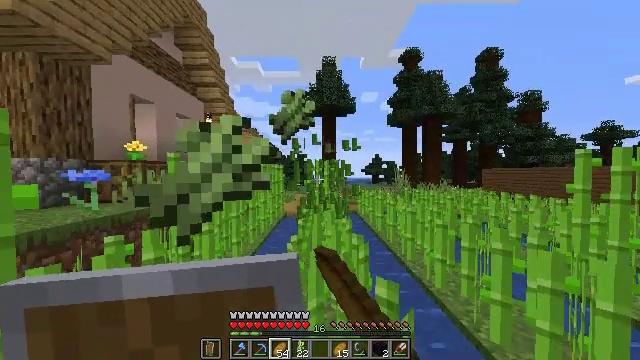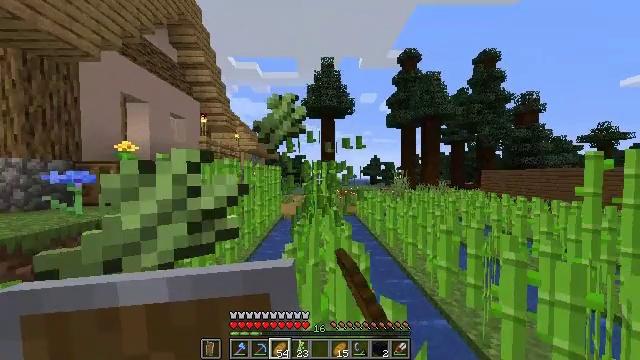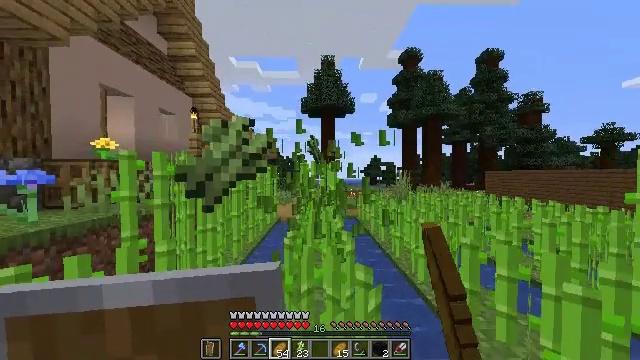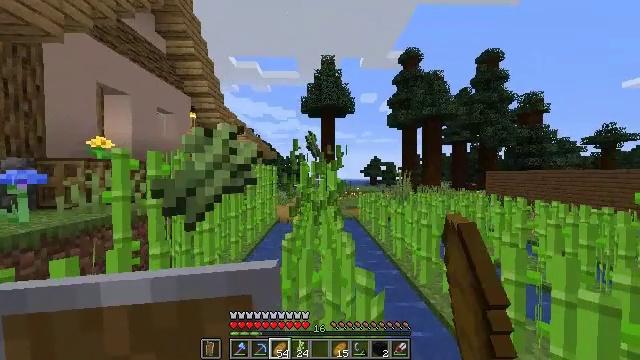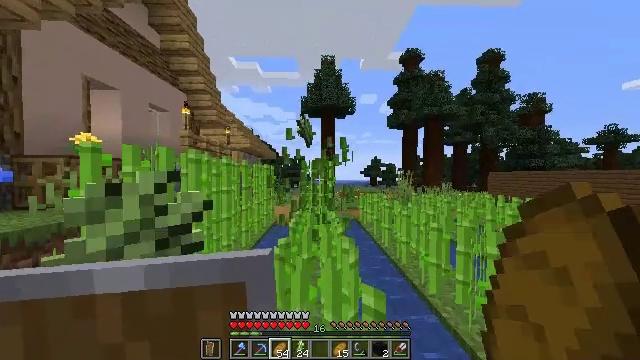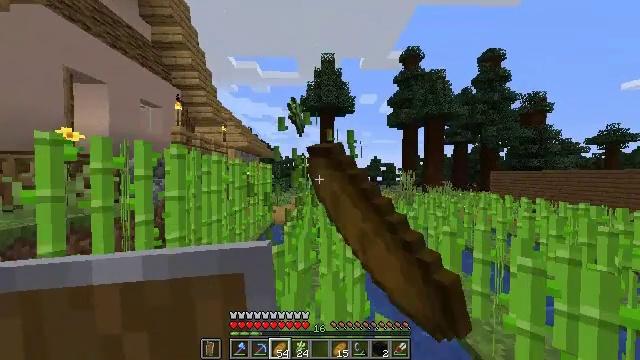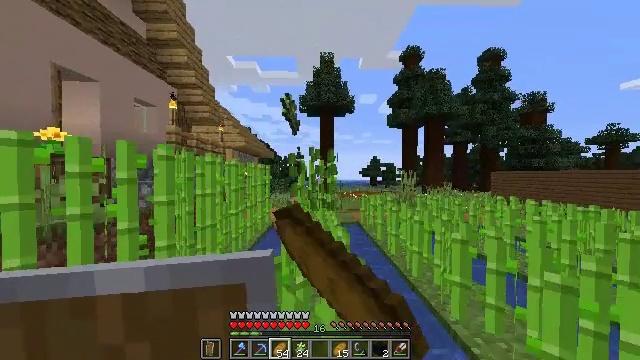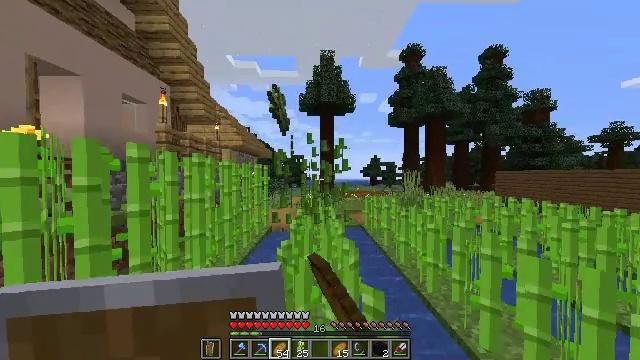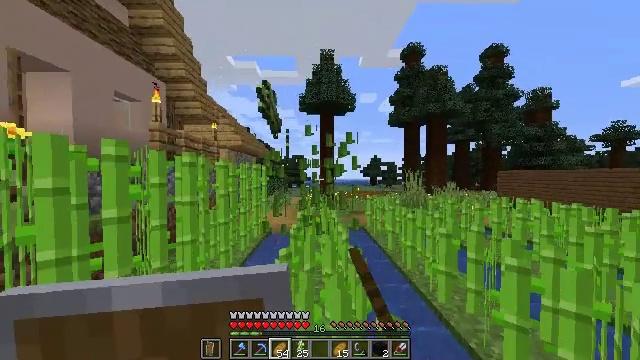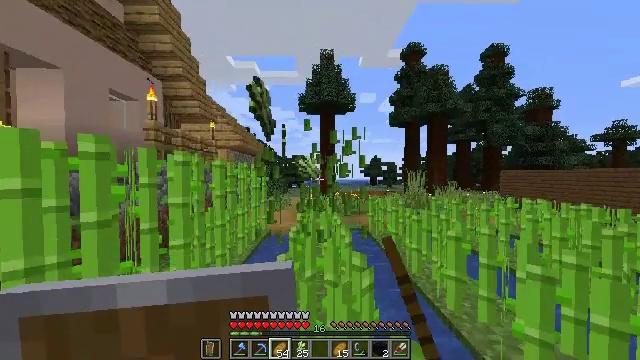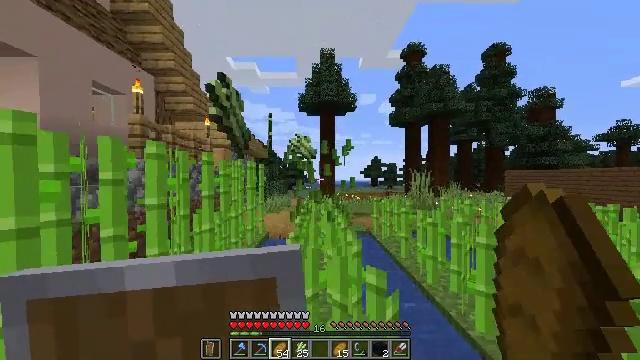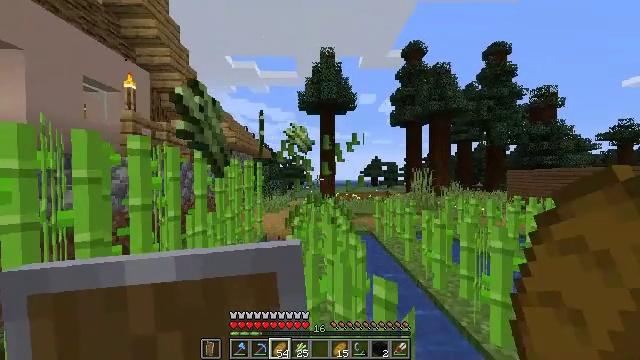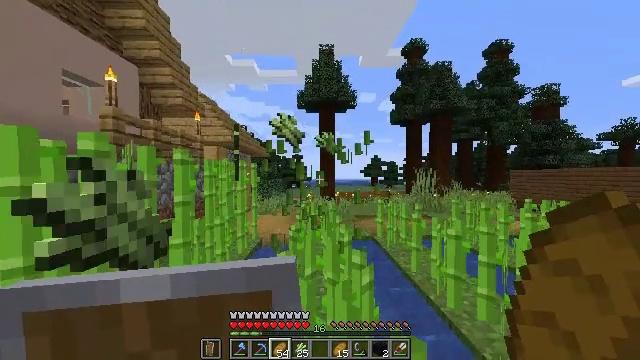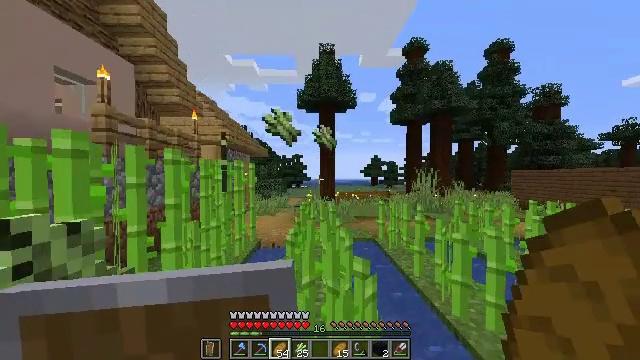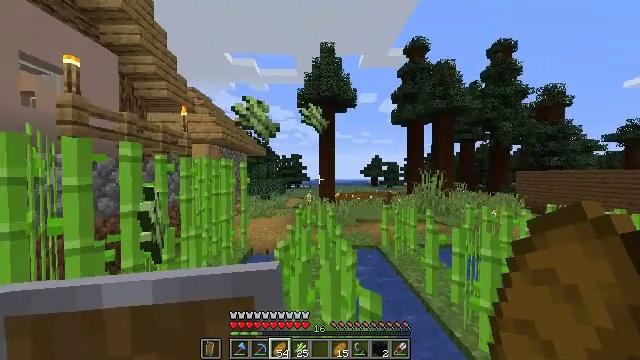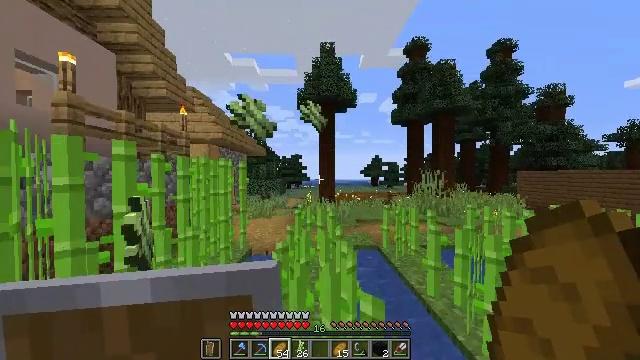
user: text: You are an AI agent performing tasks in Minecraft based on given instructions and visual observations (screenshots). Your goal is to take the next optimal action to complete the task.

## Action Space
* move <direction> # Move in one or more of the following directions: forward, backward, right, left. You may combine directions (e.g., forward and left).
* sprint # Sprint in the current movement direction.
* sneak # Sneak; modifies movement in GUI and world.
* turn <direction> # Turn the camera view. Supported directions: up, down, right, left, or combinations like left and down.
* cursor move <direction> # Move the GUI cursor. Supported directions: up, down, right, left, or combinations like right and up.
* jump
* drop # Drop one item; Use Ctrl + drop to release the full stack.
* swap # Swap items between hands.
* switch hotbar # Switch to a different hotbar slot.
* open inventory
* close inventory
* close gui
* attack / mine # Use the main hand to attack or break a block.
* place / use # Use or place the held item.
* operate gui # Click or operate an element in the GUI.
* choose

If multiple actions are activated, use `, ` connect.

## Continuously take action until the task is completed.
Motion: motion action
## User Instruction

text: Break the sugar cane.
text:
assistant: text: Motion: move forward, sprint, attack / mine
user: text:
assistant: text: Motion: move forward, sprint, attack / mine
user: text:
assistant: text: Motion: move forward, sprint, attack / mine
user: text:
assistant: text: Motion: move forward, sprint, attack / mine
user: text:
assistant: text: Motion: move forward, sprint, attack / mine
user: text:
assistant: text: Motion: move forward, sprint, attack / mine
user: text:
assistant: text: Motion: move forward, sprint, attack / mine
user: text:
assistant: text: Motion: move forward, sprint, attack / mine
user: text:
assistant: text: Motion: move forward, sprint, attack / mine
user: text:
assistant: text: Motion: move forward, sprint, attack / mine
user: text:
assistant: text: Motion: move forward, sprint, attack / mine
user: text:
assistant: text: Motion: move forward, sprint, attack / mine
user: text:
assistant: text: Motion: move forward, sprint, attack / mine
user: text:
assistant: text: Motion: move forward, sprint, attack / mine
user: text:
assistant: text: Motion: move forward, sprint, attack / mine
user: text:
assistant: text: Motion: move forward, sprint, attack / mine
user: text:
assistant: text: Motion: move forward, sprint, attack / mine
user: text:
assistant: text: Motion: move forward, sprint, attack / mine
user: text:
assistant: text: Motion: move forward, sprint, attack / mine
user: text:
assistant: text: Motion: move forward, sprint
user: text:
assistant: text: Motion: move forward, sprint
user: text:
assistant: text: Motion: move forward, sprint
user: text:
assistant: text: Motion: move forward, sprint
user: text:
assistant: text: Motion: move forward, sprint
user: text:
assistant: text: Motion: move forward, sprint
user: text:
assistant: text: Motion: move forward, sprint
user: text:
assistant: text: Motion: move forward, sprint, turn left and down
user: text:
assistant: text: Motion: move forward, sprint, turn left and down
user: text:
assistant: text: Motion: move forward and move right, sprint, turn left and down
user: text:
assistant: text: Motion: move forward and move right, sprint, turn left and down